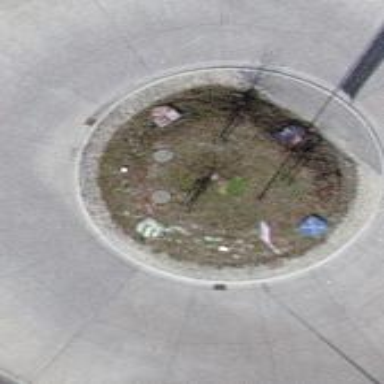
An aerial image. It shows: Asphalt road that is secondary route leading to roundabout.